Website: macys
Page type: gifting
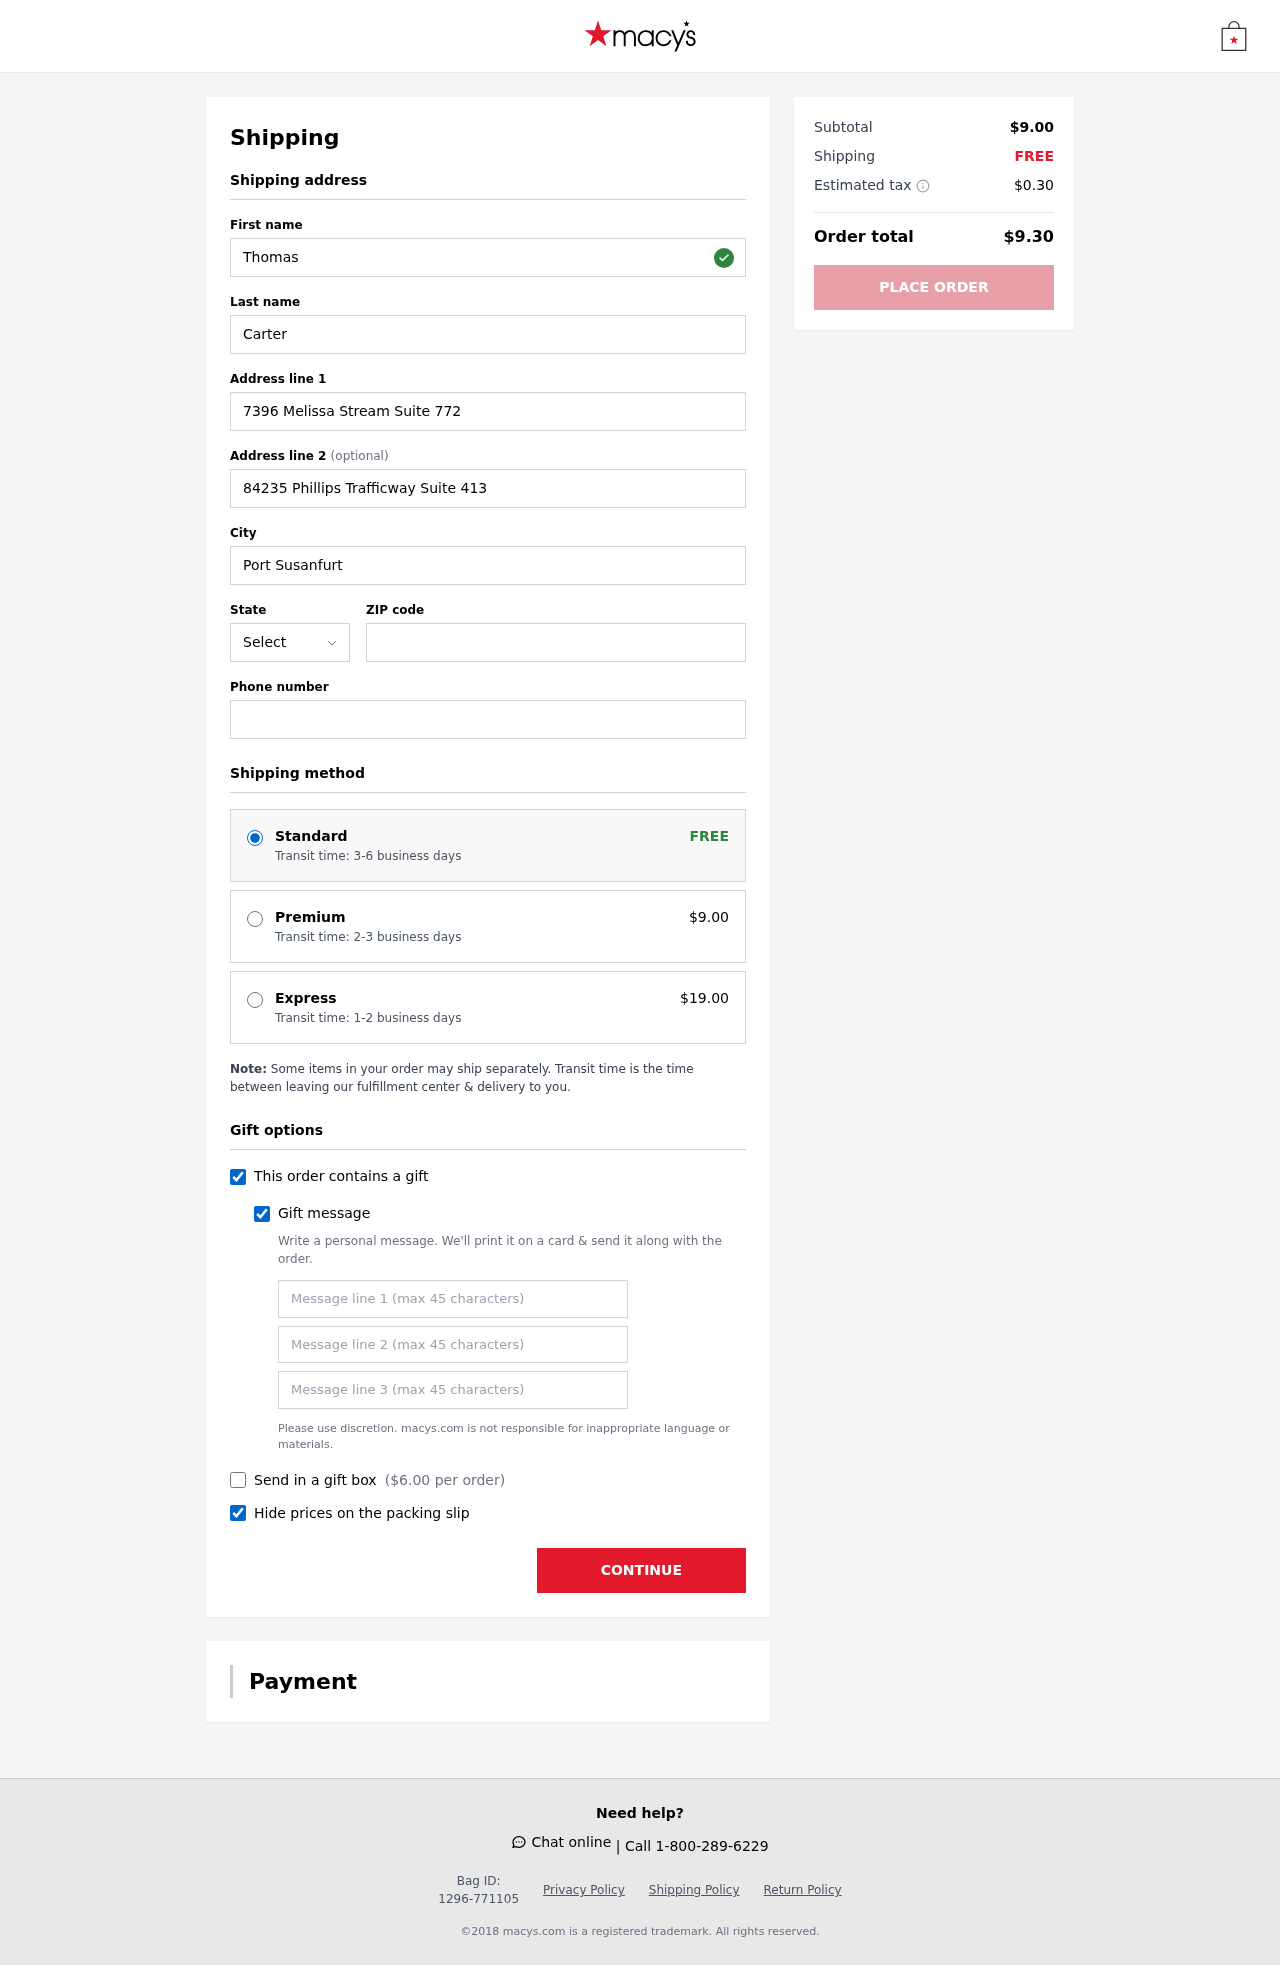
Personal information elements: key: PII_STATE_ABBR
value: OK
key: PII_FIRSTNAME
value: Thomas
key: PII_LASTNAME
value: Carter
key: PII_STREET
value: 7396 Melissa Stream Suite 772
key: PII_STREET2
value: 84235 Phillips Trafficway Suite 413
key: PII_CITY
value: Port Susanfurt
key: PII_POSTCODE
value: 60543
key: PII_PHONE
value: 2572530963
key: PII_GIFT_MESSAGE
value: Hey Caleb, I saw this peppermint vanilla hand soap and immediately thought of you—it's perfect for freshening up your space! Just a little something to bring a touch of cheer to your day. Enjoy!  Thomas
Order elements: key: ORDER_SHIPPING_STANDARD
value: Transit time: 3-6 business days
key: ORDER_SHIPPING_PREMIUM
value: Transit time: 2-3 business days
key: ORDER_SHIPPING_PREMIUM_PRICE
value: $9.00
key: ORDER_SHIPPING_EXPRESS
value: Transit time: 1-2 business days
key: ORDER_SHIPPING_EXPRESS_PRICE
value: $19.00
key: ORDER_GIFT_BOX_PRICE
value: $6.00
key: ORDER_SUBTOTAL
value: $9.00
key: ORDER_SHIPPING_COST
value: FREE
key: ORDER_TAX
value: $0.30
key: ORDER_TOTAL
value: $9.30